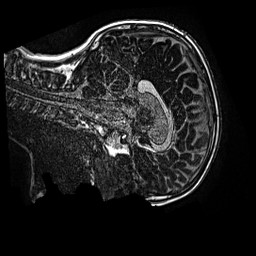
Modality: MP2RAGE
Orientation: sagittal
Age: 11
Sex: male
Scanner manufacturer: siemens
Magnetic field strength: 3 T
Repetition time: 4 s
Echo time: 0.00299 s